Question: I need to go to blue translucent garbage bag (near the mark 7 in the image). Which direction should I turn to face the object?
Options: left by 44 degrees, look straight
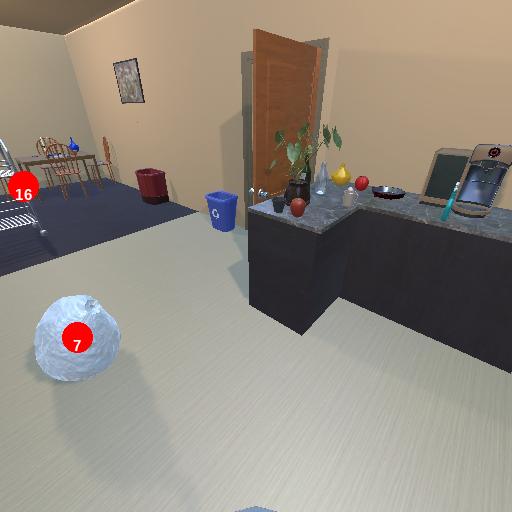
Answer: left by 44 degrees